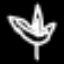
Label: leaf